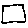
Label: square